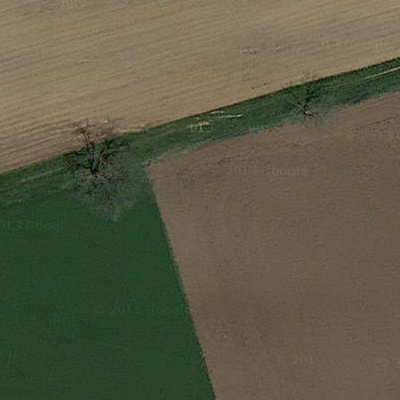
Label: bField